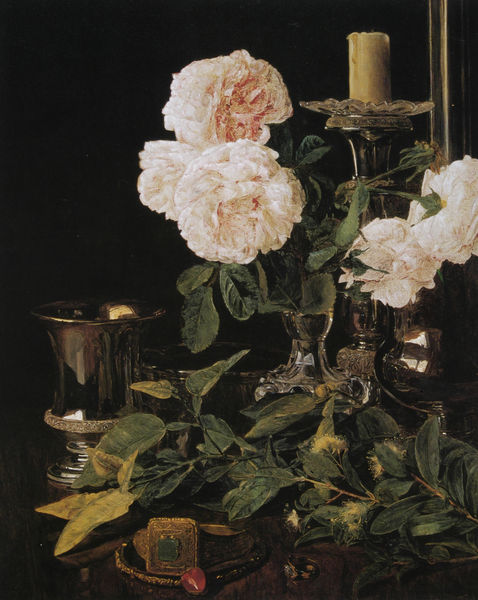
Titel: Rosenstilleben
Künstler: Ferdinand Georg Waldmüller
Standort: Wien
Institution: (Privatbesitz)
Schlagwörter: blätter, dunkel, laub, schatten, weiß, gelb, grün, blume, blumen, braun, glas, hell, hintergrund, holz, licht, schmuck, schwarz, tisch, blüten, rose, rosen, rot, beige, malerei, band, rahmen, schale, silber, steine, tablett, möbel, spiegel, spiegelung, zweige, gold, kelch, blatt, pflanze, pflanzen, brosche, edelsteine, kontrast, rosa, schwarzer hintergrund, rund, krug, stilleben, stillleben, vase, bilderrahmen, liebe, kette, reflexe, glanz, kerze, glänzend, leuchter, metall, vasen, platte, pfingstrose, ring, lichtreflexe, strauß, blühen, verblüht, becher, stiele, vanitas, gefäß, messing, hängen, zweig, glasvase, stengel, geschirr, allegorie, lorbeer, tischplatte, welk, fries, komode, kerzenständer, wachs, kerzenhalter, kerzenleuchter, armband, armreif, armreifen, goldschmuck, chwarz, knospen, hintergund, medallion, pfingstrosen, kristall, tafelsilber, antik, edelstein, leibe, ständer, herz, lichtreflex, reflex, pokal, käfer, nelken, holt, liebeskummer, hyazinthen, abgebrannt, kristallglas, opal, lackiert, beistelltisch, hölzern, blühten, amethyst, blühtenblätter, brauns, gläsern, grünzeug, kanellaber, kerug, lorbeerblätter, lorbeerzweige, matell, medallon, reflezionen, rubin, saphir, schmucksteine, silberbecher, silberständer, stummel, aus, sa, kelch bunt, paeonien, dunkelblätter, blumen blätter